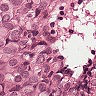
Metastatic tissue present: yes